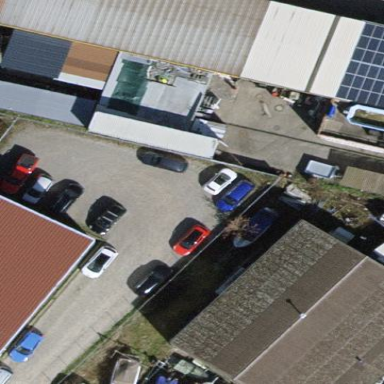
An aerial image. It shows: Industrial building.